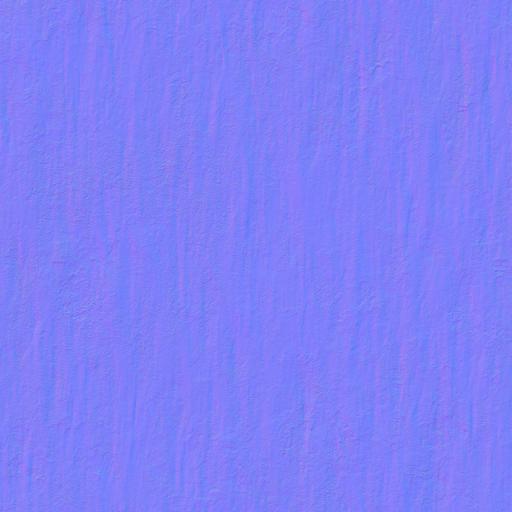
bright clay orange